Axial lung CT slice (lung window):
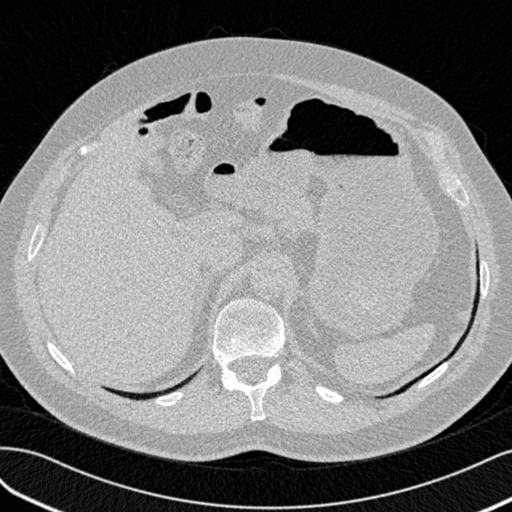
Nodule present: no